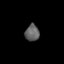
Tissue: skin
Cell type: Epithelial cells
Senescence score: 0.2144
Nuclear area (px): 232
Mean DAPI intensity: 95.522